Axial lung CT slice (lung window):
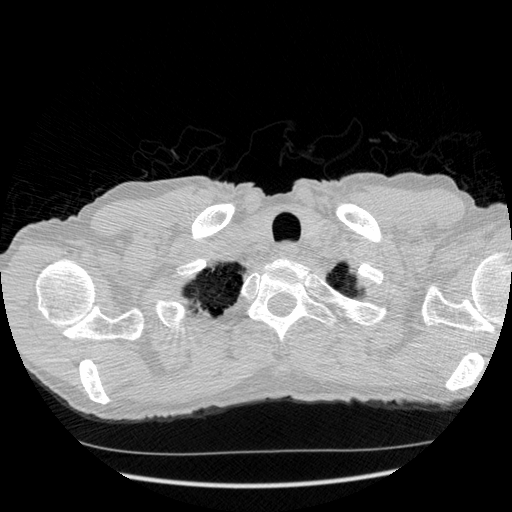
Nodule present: no